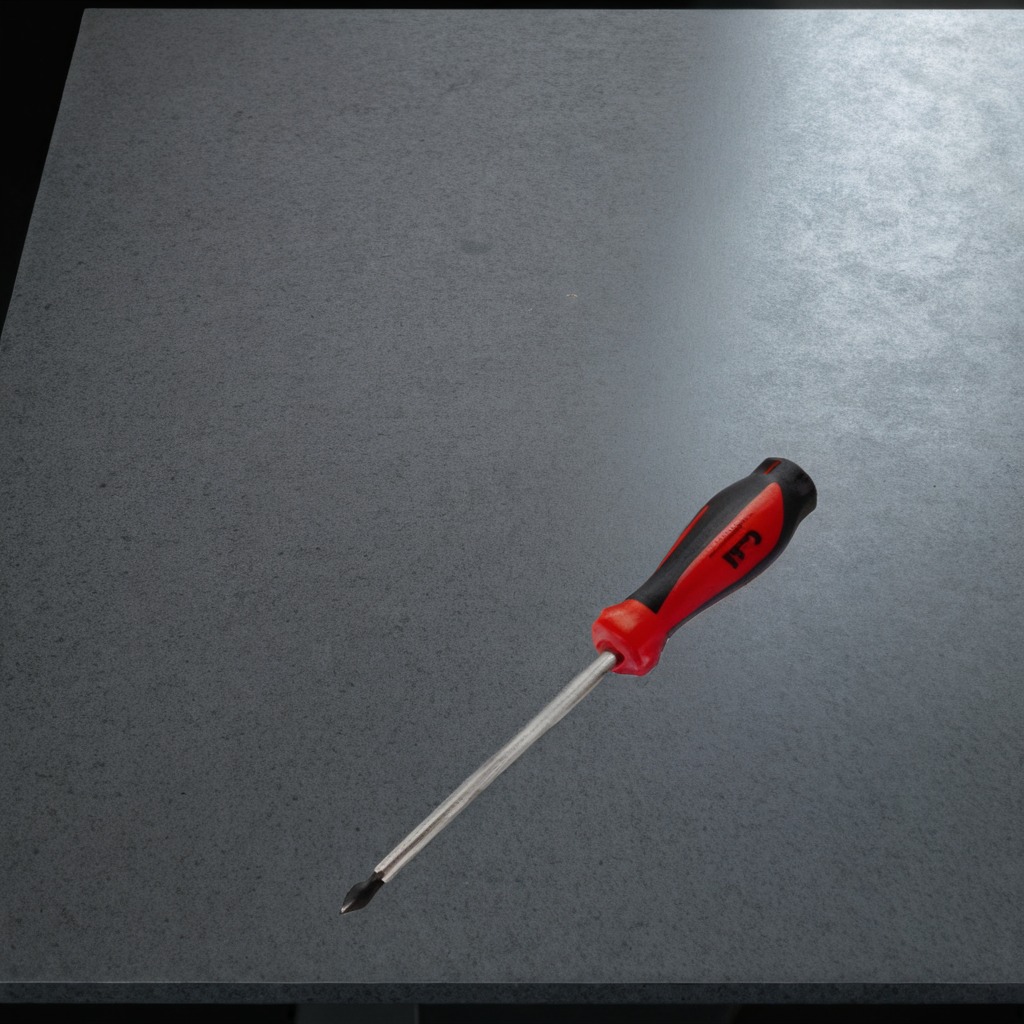
A screwdriver is lying on the clean granite table inside a workshop at night.